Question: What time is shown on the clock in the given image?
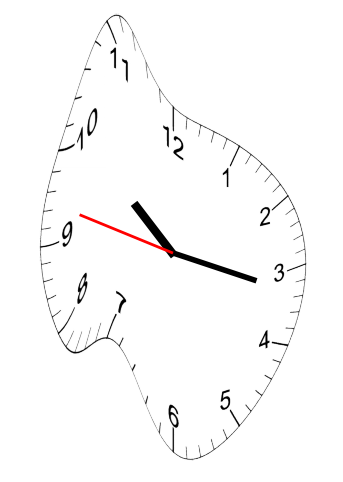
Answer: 10:16:47